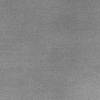
Atmospheric dust classification: dusty